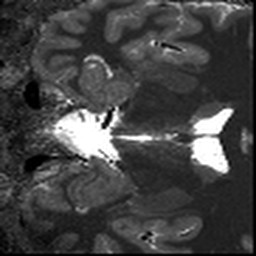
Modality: T1map
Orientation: coronal
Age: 23
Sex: male